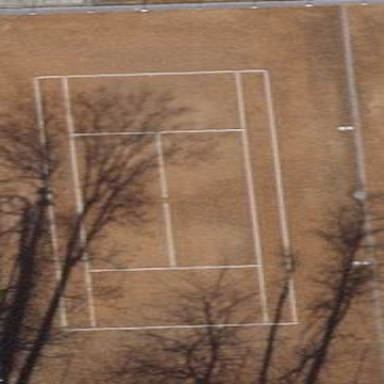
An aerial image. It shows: Tennis court on the leisure land pitch.